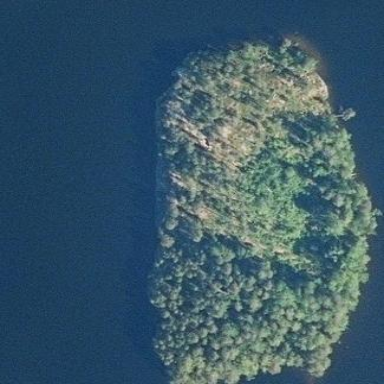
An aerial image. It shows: Image showing island.